Question: <URL>
I want my layout to look like this with variable size div tags on the left and right edges how would i style the left and right sides to do this please help

important styles i used:
'''
.rightside {
margin-left:200px;
float: right;
}
'''
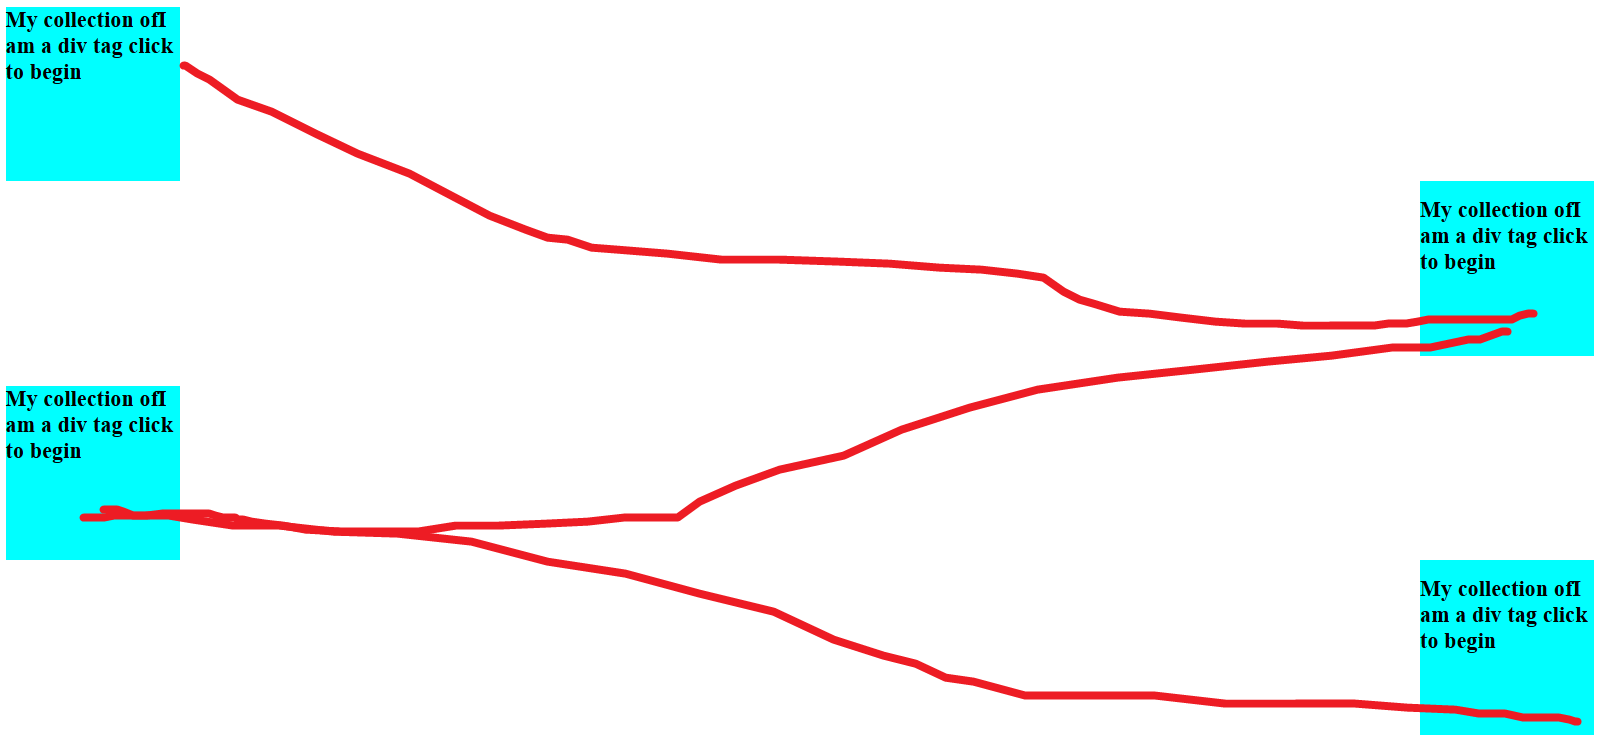
Answer: Is this what you are looking for? with alternate float right's: <URL>
'''
.right{
float: right;
}
div{
clear: both;
}
'''